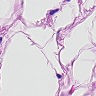
Metastatic tissue present: no